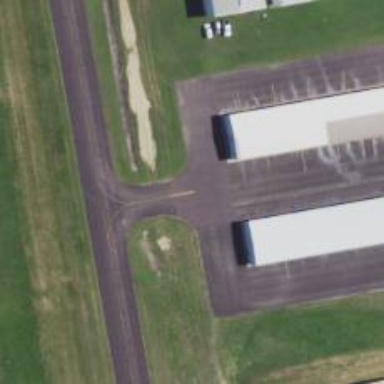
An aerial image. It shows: Image of taxiway at airport.